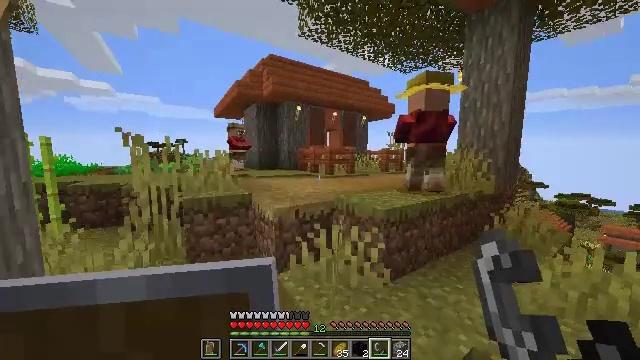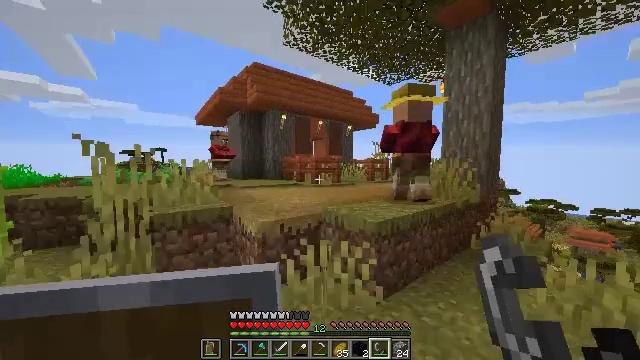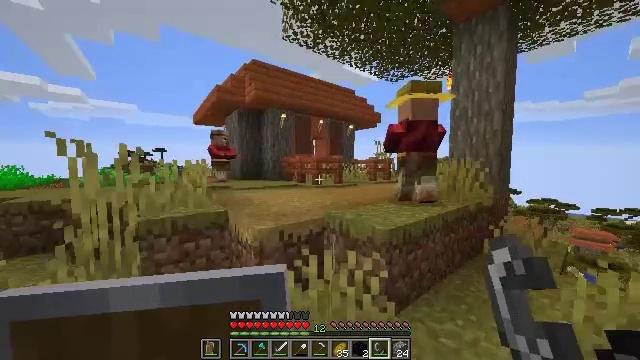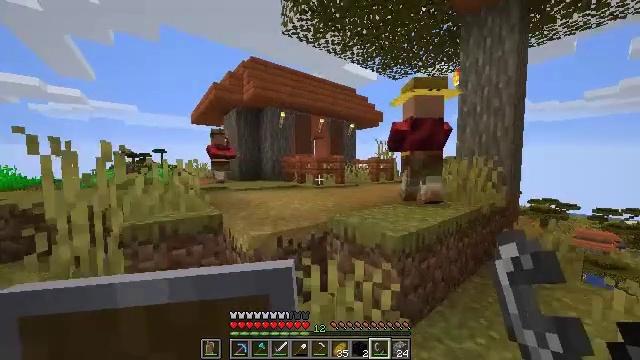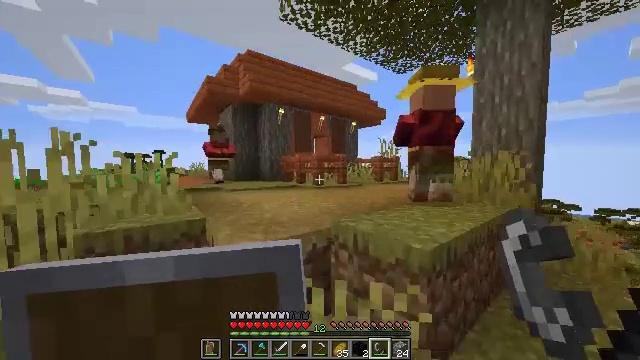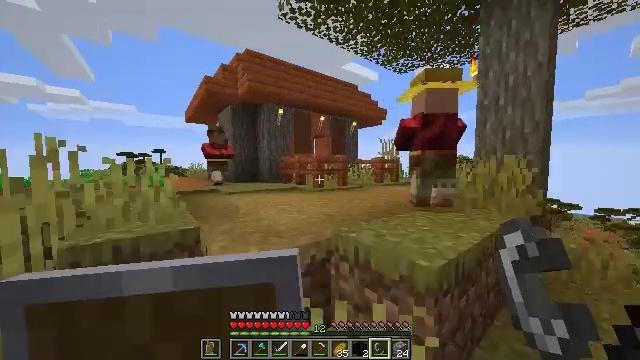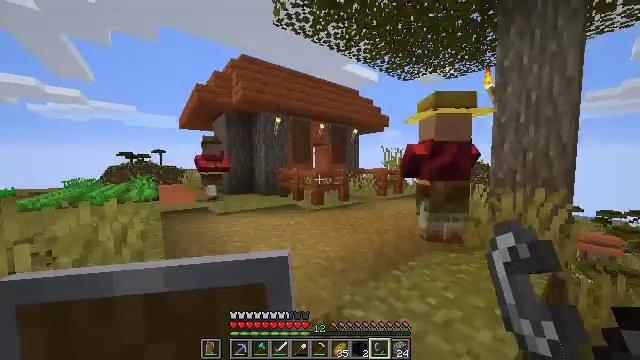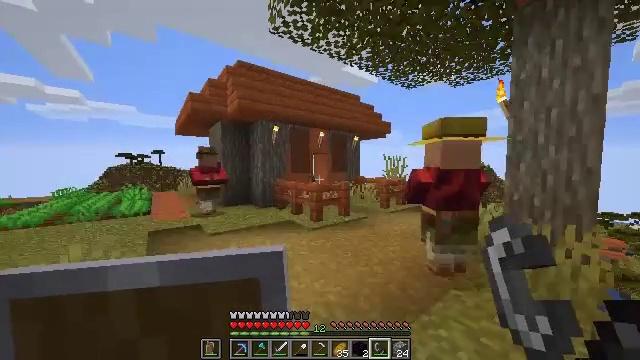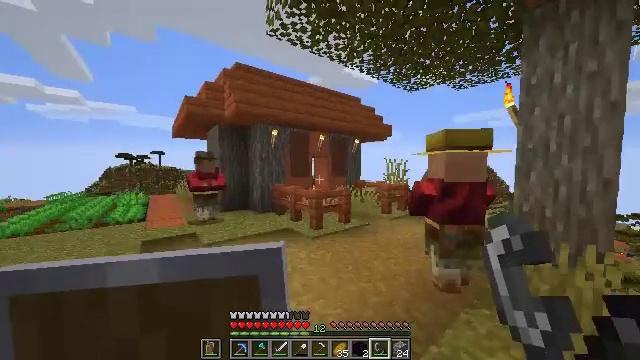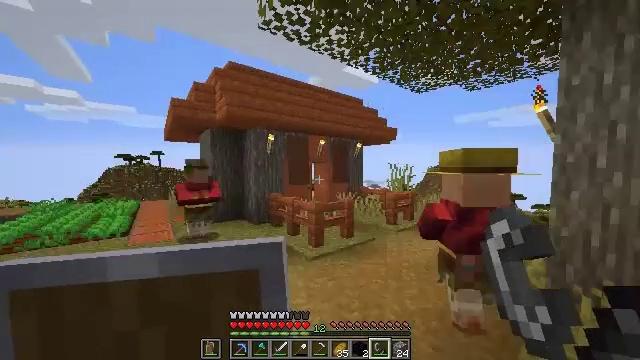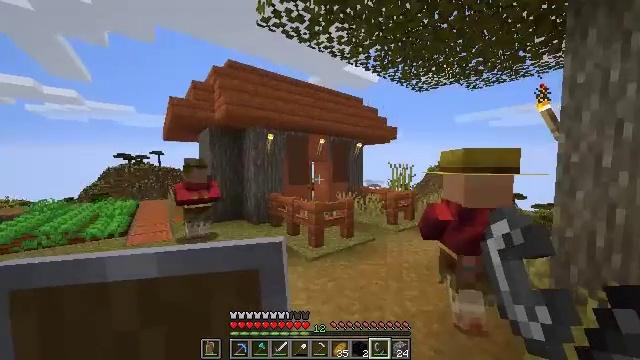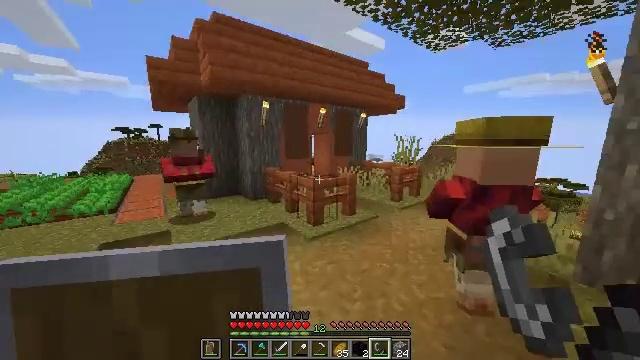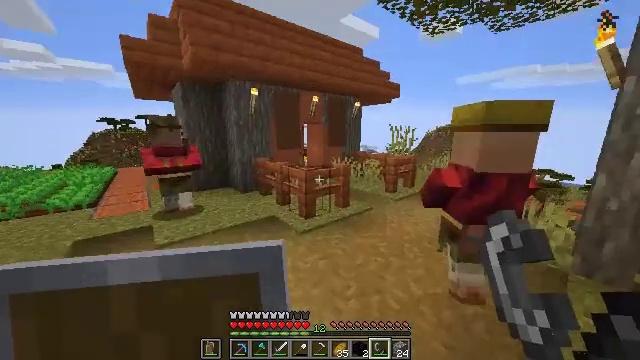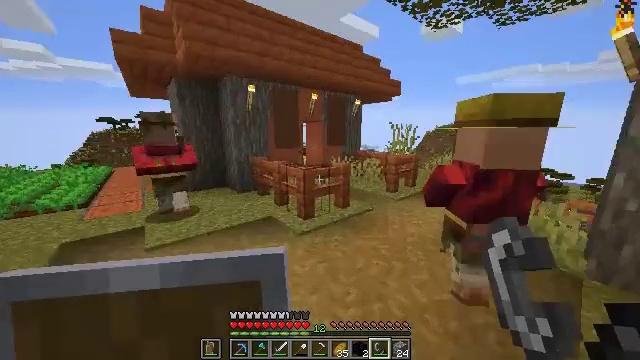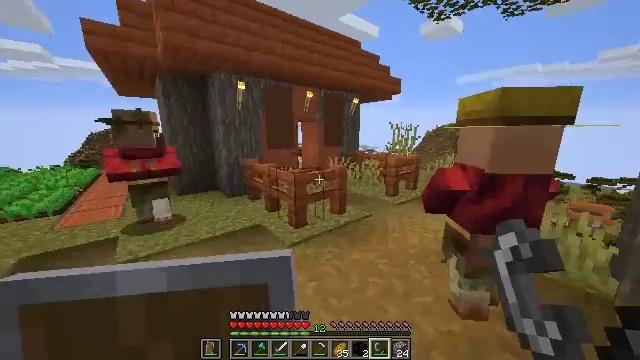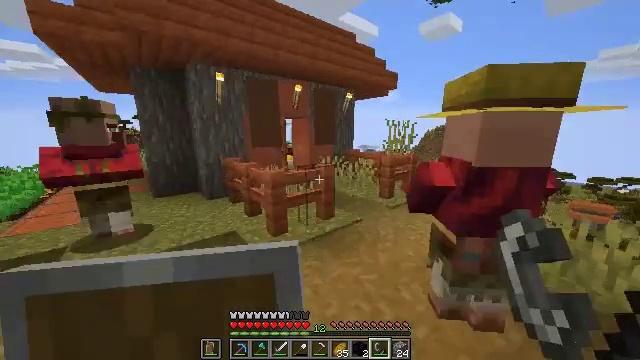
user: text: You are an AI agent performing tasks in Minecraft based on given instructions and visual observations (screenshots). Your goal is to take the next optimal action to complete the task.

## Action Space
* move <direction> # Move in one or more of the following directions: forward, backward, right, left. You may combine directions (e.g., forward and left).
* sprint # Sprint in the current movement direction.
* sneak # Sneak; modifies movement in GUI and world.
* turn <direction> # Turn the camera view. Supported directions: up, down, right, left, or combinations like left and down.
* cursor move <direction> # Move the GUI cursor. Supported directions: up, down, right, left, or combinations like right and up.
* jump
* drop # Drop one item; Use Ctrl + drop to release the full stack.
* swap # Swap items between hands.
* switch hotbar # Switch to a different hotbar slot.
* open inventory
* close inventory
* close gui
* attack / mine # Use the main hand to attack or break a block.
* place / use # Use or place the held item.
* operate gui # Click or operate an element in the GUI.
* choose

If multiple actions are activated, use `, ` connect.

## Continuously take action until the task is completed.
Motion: motion action
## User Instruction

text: Convert obsidian, diamonds, and a book into an enchanting table.
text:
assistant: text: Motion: move forward, sprint, turn right and up
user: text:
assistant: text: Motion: move forward, sprint
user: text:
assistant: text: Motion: move forward, sprint
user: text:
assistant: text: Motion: move forward
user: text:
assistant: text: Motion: move forward, jump
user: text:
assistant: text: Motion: move forward, jump
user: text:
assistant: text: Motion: move forward, jump
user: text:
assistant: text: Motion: move forward, jump
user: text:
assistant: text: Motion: move forward, jump
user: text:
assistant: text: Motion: move forward and move right, jump
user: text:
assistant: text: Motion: move forward and move right, turn down, jump
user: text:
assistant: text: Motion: move forward and move right, turn right and down, jump
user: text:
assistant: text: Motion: move forward and move right
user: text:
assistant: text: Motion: move forward and move right
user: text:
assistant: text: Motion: move forward and move right
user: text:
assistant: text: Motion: move forward and move right
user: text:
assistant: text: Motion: move forward and move right
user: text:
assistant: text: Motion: move forward and move right
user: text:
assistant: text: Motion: move forward and move right
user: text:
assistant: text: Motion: move forward and move right, turn left, jump
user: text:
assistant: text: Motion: move forward and move right, turn left and down, jump
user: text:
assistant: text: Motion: move forward and move right, turn left and down, jump
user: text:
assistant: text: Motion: move forward and move right, turn left and down, jump
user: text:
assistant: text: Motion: move forward and move right, turn left
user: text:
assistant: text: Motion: move forward and move right, turn left
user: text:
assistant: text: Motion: move forward and move right, turn left
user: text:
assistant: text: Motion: move forward and move right, turn left and down
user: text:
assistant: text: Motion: move forward, turn left
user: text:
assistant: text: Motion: move forward, turn left
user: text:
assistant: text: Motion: move forward, turn left